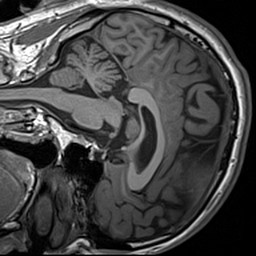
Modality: T1w
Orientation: sagittal
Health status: healthy
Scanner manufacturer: siemens
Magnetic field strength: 3 T
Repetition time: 1.9 s
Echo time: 0.00227 s